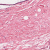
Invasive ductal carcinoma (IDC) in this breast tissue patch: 0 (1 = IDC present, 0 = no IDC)